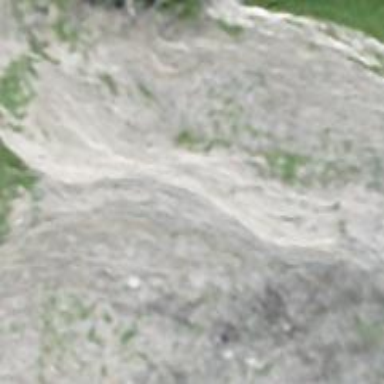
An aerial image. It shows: Cliff in nature.